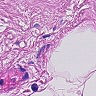
Metastatic tissue present: no